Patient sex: F
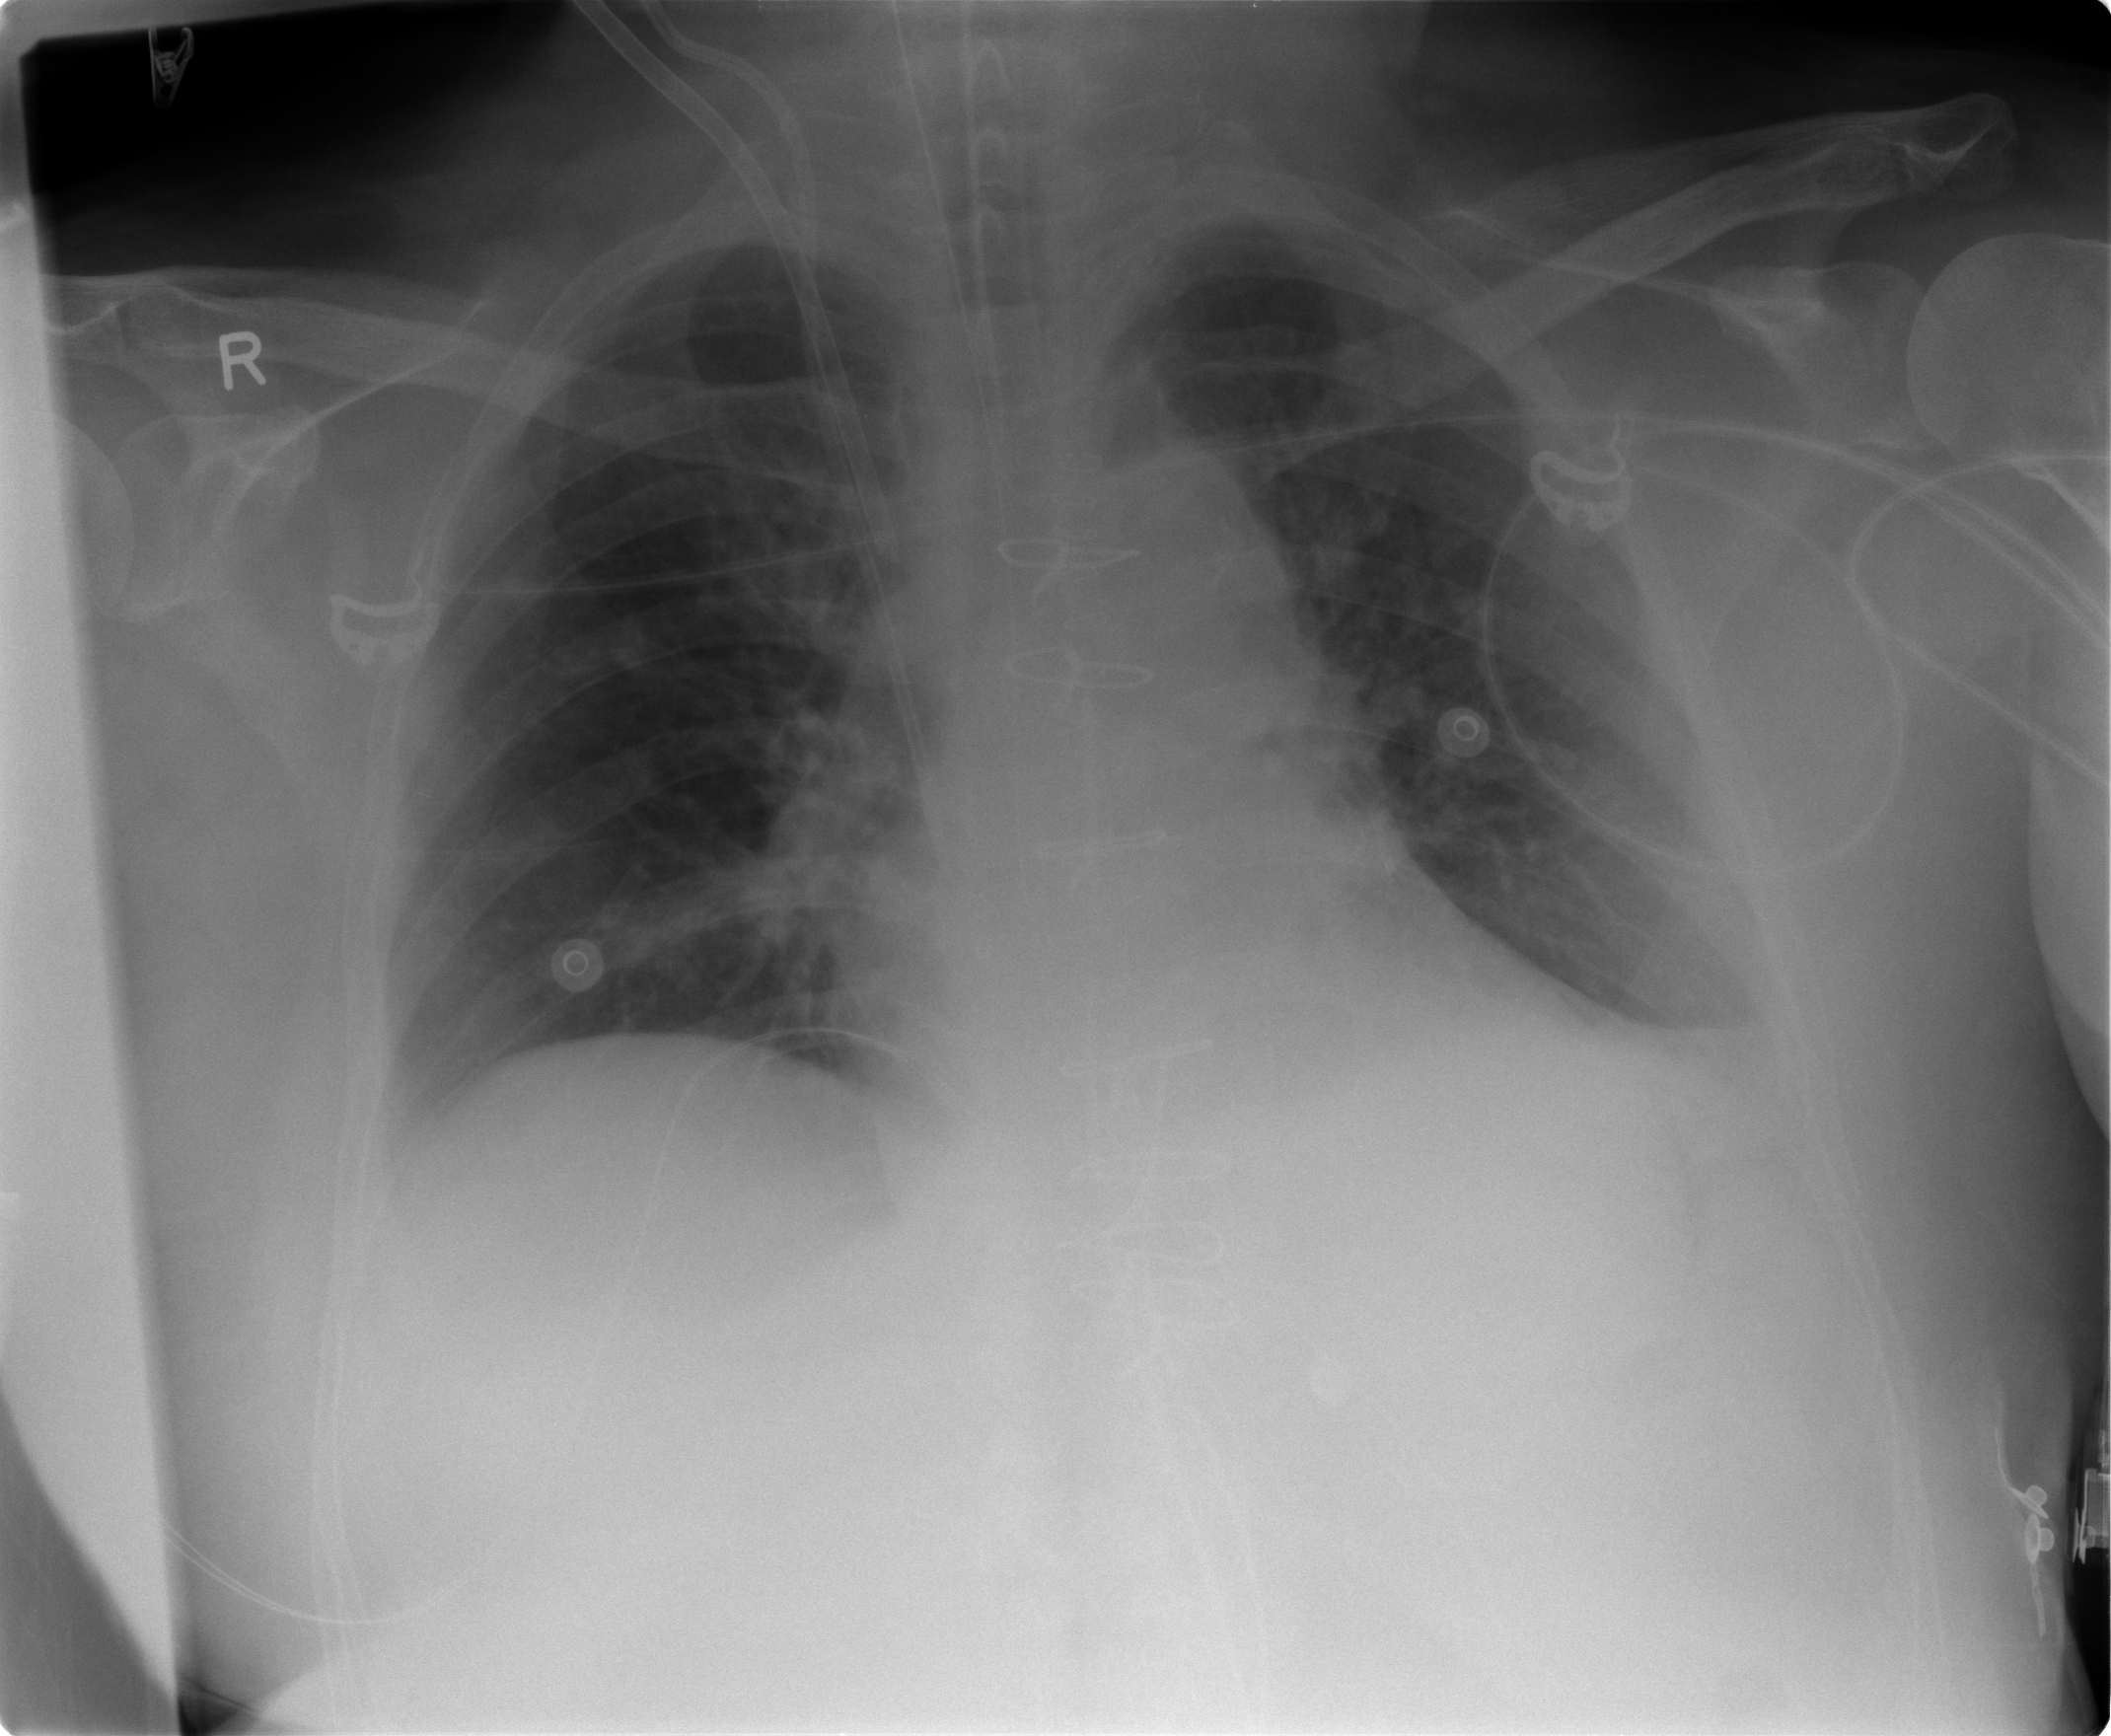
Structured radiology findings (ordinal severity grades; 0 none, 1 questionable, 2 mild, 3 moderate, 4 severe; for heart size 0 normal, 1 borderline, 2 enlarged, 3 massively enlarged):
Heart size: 0
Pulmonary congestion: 0
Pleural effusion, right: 0
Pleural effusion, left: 2
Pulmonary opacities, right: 0
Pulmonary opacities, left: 0
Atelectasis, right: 0
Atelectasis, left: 2